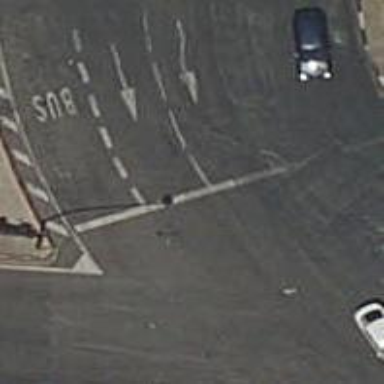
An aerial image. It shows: Road with traffic signals.